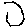
Label: hexagon